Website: bh-photo
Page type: customer-info-address
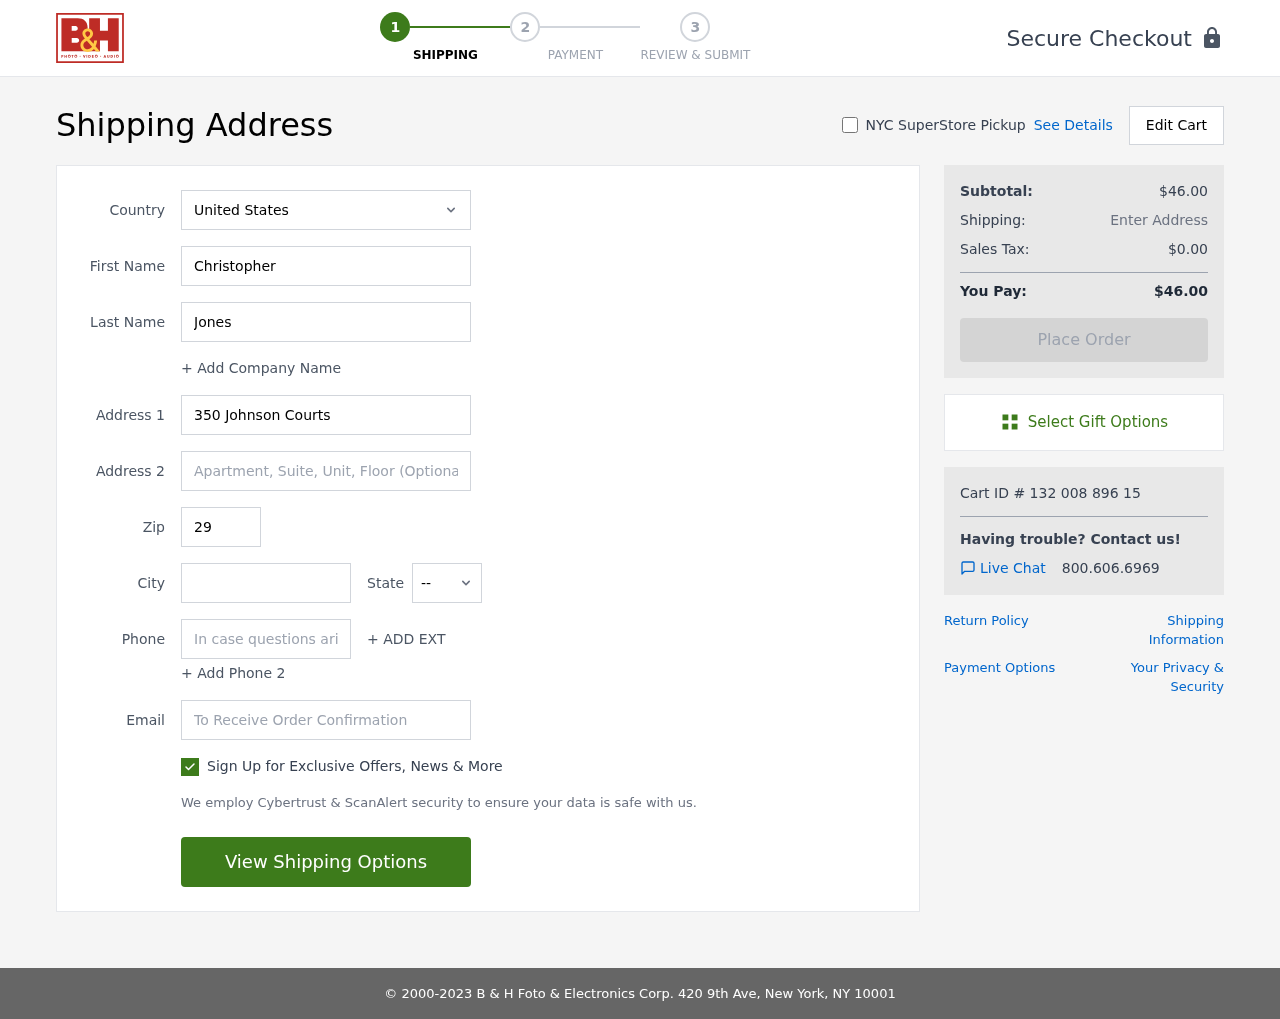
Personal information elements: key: PII_CITY
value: Austinmouth
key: PII_COUNTRY
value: United States
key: PII_EMAIL
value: christopher.jones@yahoo.com
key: PII_FIRSTNAME
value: Christopher
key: PII_LASTNAME
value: Jones
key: PII_PHONE
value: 8519766725
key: PII_POSTCODE
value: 29595
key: PII_STATE_ABBR
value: OH
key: PII_STREET
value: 350 Johnson Courts
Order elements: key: ORDER_SUBTOTAL
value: $46.00
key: ORDER_TAX
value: $0.00
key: ORDER_TOTAL
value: $46.00
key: ORDER_ID
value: Cart ID # 132 008 896 15